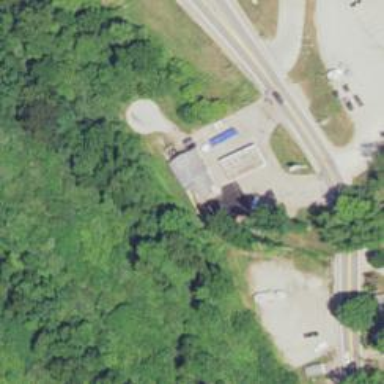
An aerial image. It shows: Convenience shop.